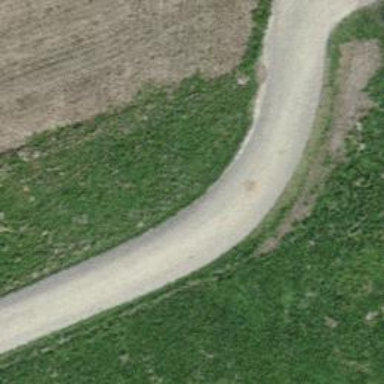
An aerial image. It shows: Compacted track with grade2 level.